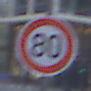
Verkehrszeichen: Geschwindigkeit80
Umgebung: Outdoor, Urban
Tageszeit: SunriseSunset
Wetter: PartlyCloudy
Licht: Natural
Jahreszeit: NotSpecified
Kontrast: LowContrast